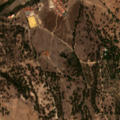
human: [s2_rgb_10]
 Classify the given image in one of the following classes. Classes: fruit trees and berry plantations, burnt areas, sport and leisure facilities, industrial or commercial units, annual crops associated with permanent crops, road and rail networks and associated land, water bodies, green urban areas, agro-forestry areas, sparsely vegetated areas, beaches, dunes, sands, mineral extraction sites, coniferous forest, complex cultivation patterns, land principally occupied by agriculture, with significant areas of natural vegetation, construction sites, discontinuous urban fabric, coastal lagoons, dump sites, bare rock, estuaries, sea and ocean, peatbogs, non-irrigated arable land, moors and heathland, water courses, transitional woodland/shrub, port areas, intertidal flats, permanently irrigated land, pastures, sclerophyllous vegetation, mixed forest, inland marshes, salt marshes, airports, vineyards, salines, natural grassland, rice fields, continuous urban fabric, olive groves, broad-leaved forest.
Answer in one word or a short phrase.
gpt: non-irrigated arable land, rice fields, agro-forestry areas, transitional woodland/shrub